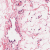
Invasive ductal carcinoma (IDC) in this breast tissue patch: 0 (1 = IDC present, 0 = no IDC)